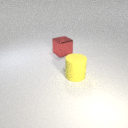
large red metal cube behind large yellow rubber cylinder